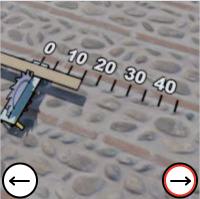
Task: length
Answer: 15
First scale value: 10.0